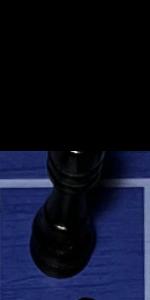
Label: Rook_Black